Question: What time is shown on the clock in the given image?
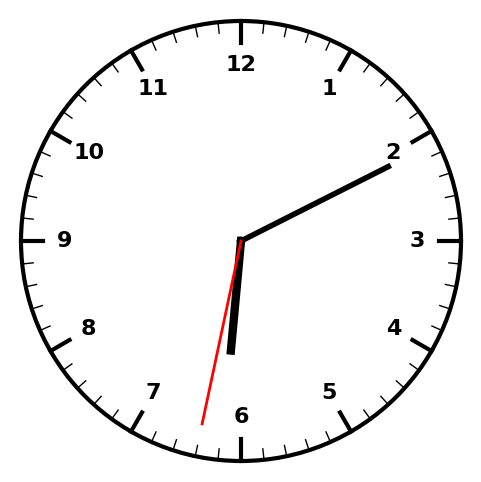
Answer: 06:10:32